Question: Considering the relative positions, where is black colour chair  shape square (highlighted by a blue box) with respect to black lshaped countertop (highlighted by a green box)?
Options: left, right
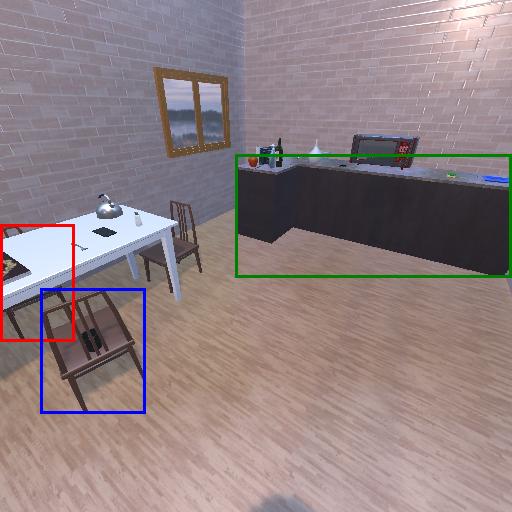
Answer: left